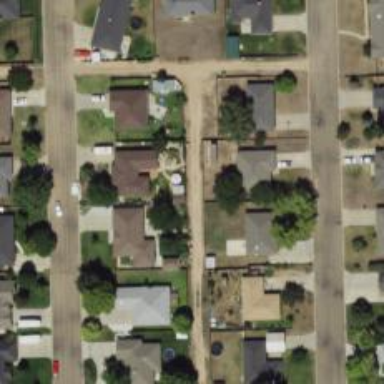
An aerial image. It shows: Alleyway designated as service road.